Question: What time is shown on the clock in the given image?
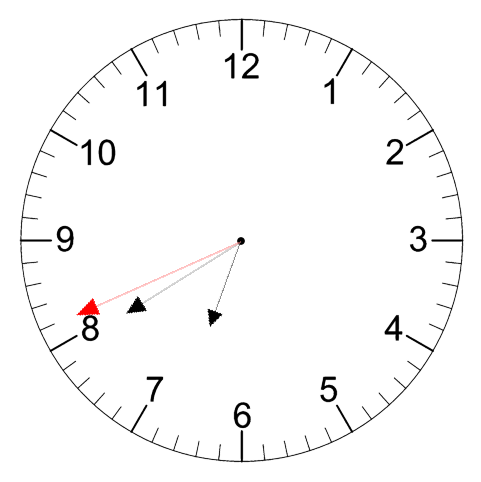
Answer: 06:39:41